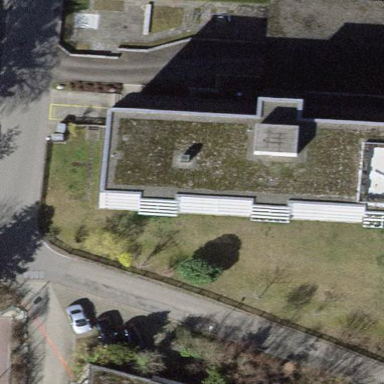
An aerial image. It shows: Apartment building with flat roof.